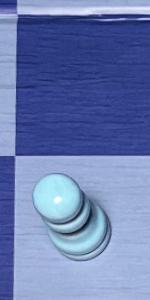
Label: Pawn_White